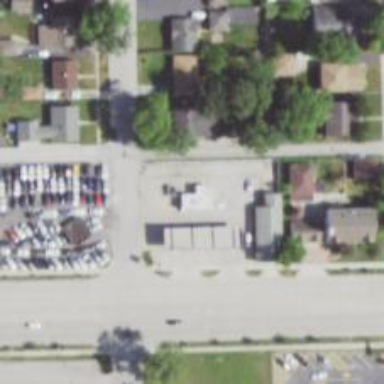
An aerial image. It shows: Convenience shop.